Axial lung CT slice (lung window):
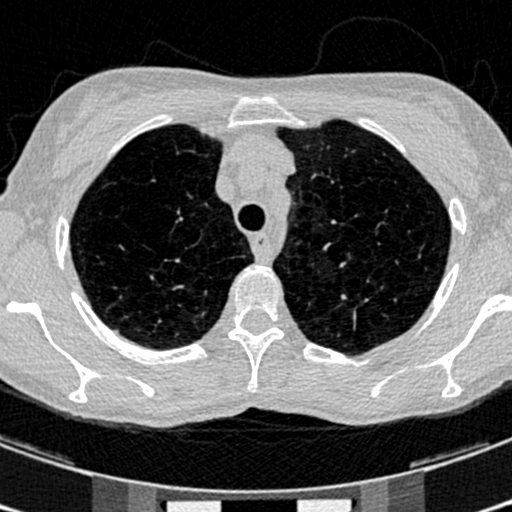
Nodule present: no